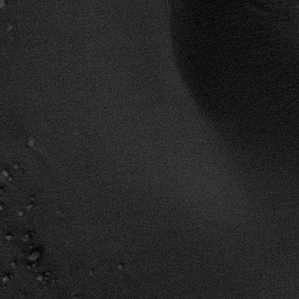
Label: frost